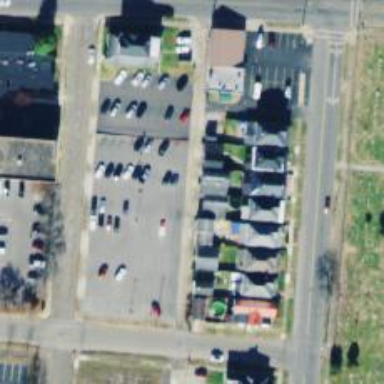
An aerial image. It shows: Alley classified as service road.